Question:
I have a big question to authors of clojurescript. And to all clojurescript community.
ClojureScript tutorial is unefficient and broken. It doesn't help with this problem. (see picture)
How to compile clojurescript to javascript?
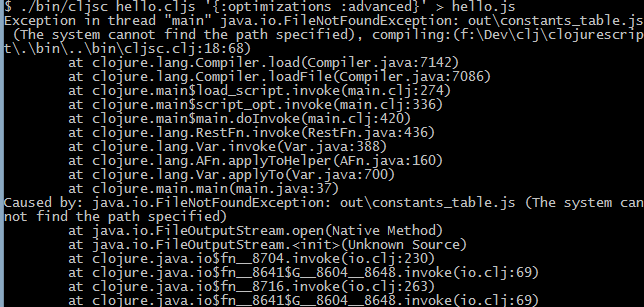
Answer: Using <URL> template
'''
- lein new mies hello-world
Retrieving mies/lein-template/0.4.1/lein-template-0.4.1.pom from clojars
Retrieving mies/lein-template/0.4.1/lein-template-0.4.1.jar from clojars
- cd hello-world
- lein cljsbuild auto
Compiling ClojureScript.
Compiling "hello_world.js" from ["src"]...
Successfully compiled "hello_world.js" in 8.025 seconds.
'''
Now open 'index.html' and see in browser console:
'''
Hello world!
'''